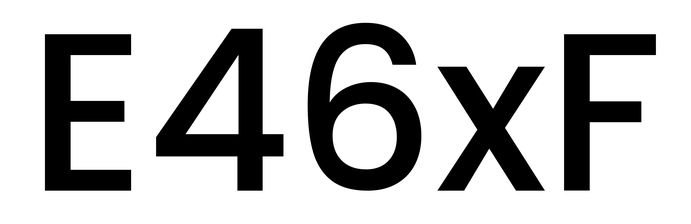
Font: Poppins-Medium